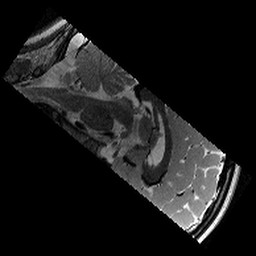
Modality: T2w
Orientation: sagittal
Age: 10
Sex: male
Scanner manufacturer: siemens
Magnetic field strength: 3 T
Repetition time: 9.23 s
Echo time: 0.067 s